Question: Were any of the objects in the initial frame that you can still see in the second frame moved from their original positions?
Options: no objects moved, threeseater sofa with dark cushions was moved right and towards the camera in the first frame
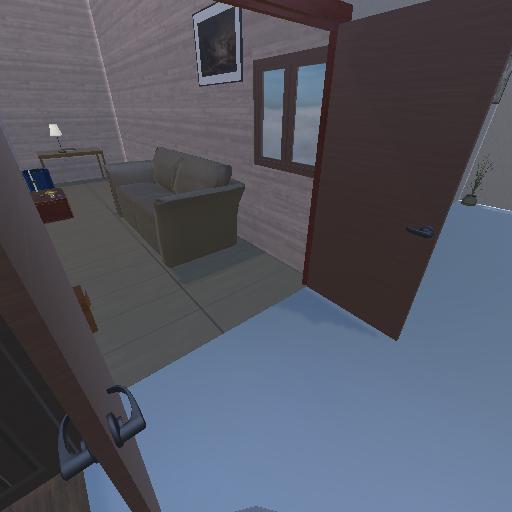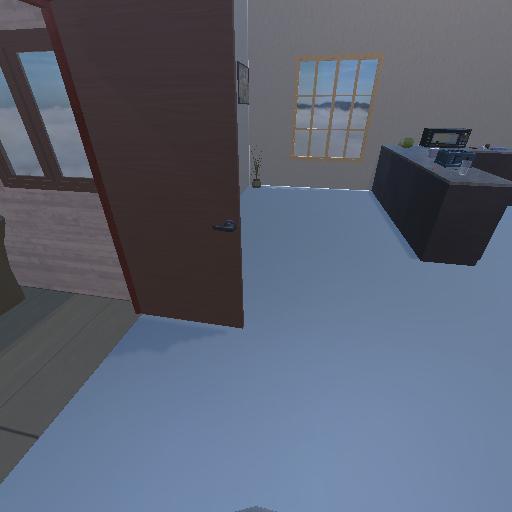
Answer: no objects moved